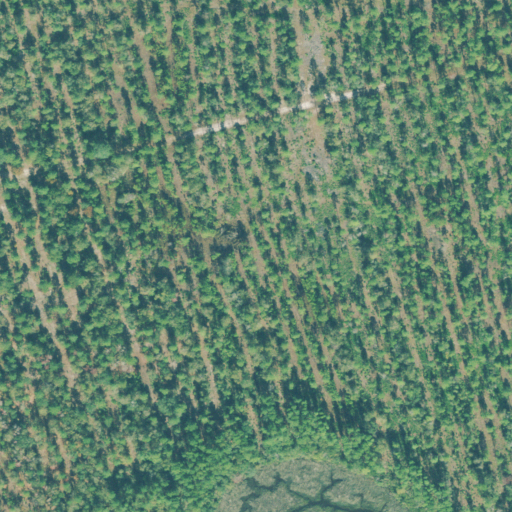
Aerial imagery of island in Georgia named African Island containing evergreen forest, woody wetlands, and herbaceous wetlands